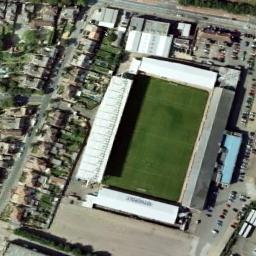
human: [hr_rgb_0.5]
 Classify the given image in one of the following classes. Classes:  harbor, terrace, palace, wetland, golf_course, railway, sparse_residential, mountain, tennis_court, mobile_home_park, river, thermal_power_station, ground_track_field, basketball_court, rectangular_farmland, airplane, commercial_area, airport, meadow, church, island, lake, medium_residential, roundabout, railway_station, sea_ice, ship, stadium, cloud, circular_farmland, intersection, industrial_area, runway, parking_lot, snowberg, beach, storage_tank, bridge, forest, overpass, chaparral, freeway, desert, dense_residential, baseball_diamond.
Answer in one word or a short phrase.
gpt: stadium